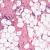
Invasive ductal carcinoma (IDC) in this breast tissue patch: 1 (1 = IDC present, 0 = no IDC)